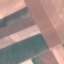
Land use / land cover: AnnualCrop